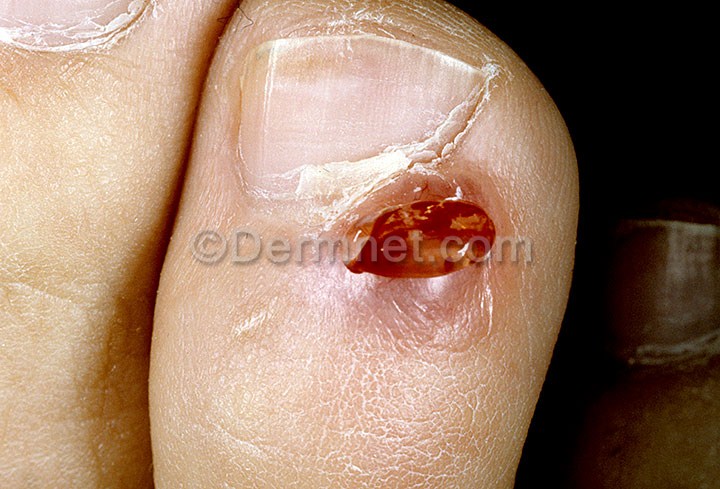
Disease: Nail Fungus and other Nail Disease